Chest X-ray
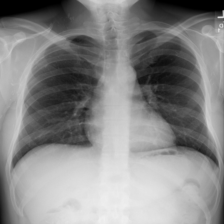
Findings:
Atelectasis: negative
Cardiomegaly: negative
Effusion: negative
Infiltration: negative
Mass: negative
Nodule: negative
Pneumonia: negative
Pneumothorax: negative
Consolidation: negative
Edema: negative
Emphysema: negative
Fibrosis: negative
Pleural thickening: negative
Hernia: negative